Question: I have a jQuery datepicker on a form and a jQuery slider just below it. When I select the datepicker the calendar pops up, but the button from the slider is visible on top of the calendar.
Is there a way to make sure that the calendar is on top of all other elements on the form?
Here's the page source code:
'''
<!DOCTYPE html>
<html lang="en">
<head>
<meta charset="utf-8" />
<title>My ASP.NET Web Page</title>
<link href="../Styles/Site.css" rel="stylesheet" />
<link href="../favicon.ico" rel="shortcut icon" type="image/x-icon" />
<link type="text/css" href="../css/redmond/jquery-ui-1.8.16.custom.css" rel="stylesheet" />
<script type="text/javascript" src="../js/jquery-1.6.2.min.js"></script>
<script type="text/javascript" src="../js/jquery-ui-1.8.16.custom.min.js"></script>
<script type="text/javascript">
//date picker
$(function () {
$("#classDate").datepicker({ minDate: 0 });
});
//Slider1
$(function() {
$("#slider1").slider({
value:60,
min: 0,
max: 120,
step: 5,
slide: function( event, ui ) {
$("#class1").val(ui.value);
}
});
$("#class1").val($("#slider1").slider("value"));
});
//Slider2
$(function () {
$("#slider2").slider({
value: 6,
min: 1,
max: 12,
step: 1,
slide: function (event, ui) {
$("#class2").val(ui.value);
}
});
$("#class2").val($("#slider2").slider("value"));
});
</script>
</head>
<body>
<div id="page">
<div id="main">
<div id="content">
<form method="post" action="">
<fieldset>
<legend>Sign-up Form</legend>
<ol>
<li class="classDate">
<label for="classDate">Date:</label>
<input type="text" id="classDate" name="classDate" title="Start Date" />
</li>
<li class="class1">
<label for="class1">Slider1:</label>
<input type="text" id="class1" name="class1" title="slider1" style="border:0; color:#f6931f; font-weight:bold;" />
<br/>
<div id="slider1" class="slider" ></div>
</li>
<li class="class2">
<label for="class2">Slider2:</label>
<input type="text" id="class2" name="class2" title="slider2" style="border:0; color:#f6931f; font-weight:bold;" />
<br /><div id="slider2" class="slider" ></div>
</li>
</ol>
<p class="form-actions">
<input type="submit" value="createClass" title="createClass" />
</p>
</fieldset>
</form>
</div>
</div>
</div>
</body>
</html>
'''
Edit:
Still no takers on this, so here's a image to make it clear. The left side shows the normal form; a few boxes and sliders. The right side shows what happens when a user tries to select a date. You can see that the button for the slider is appearing on top of the calendar that pops up.

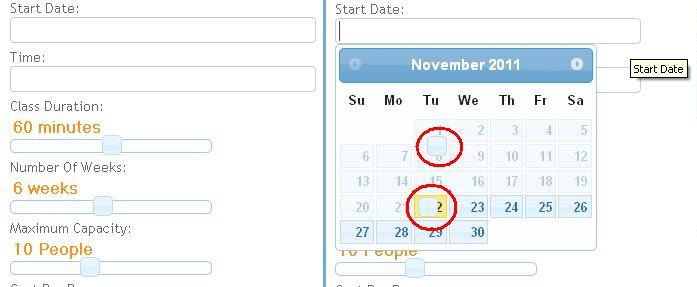
Answer: Add this to your CSS:
'''
.ui-datepicker {z-index:3!important;}
'''